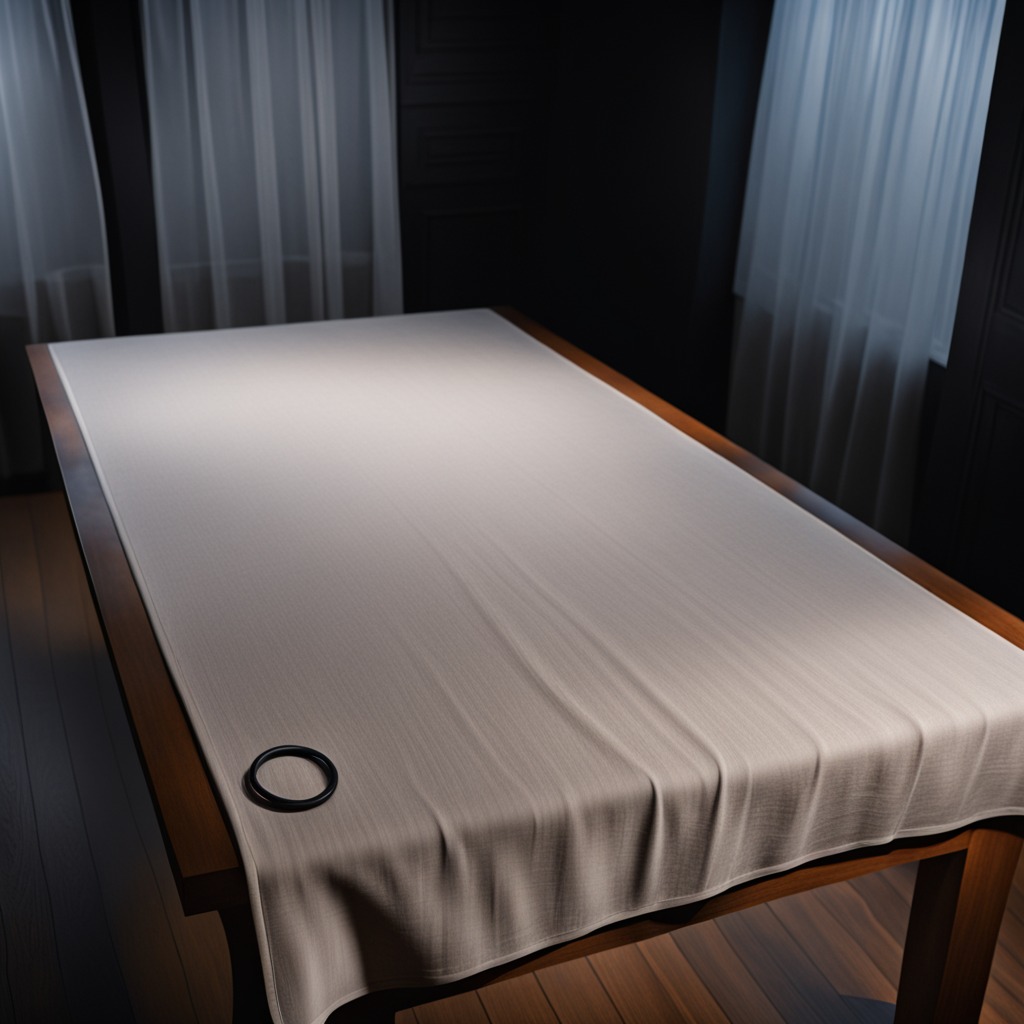
A rubber O-ring lying on a wooden table in a workshop at night.